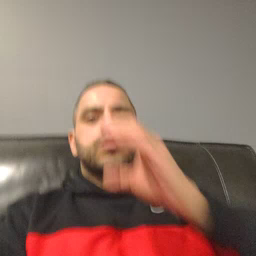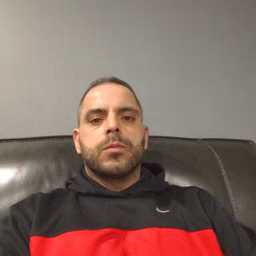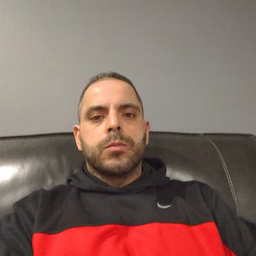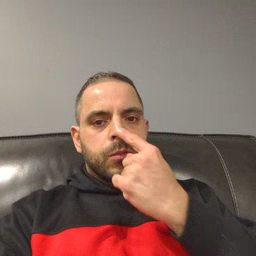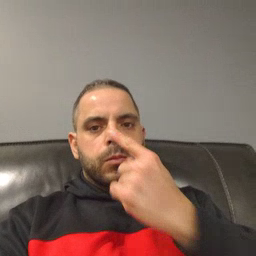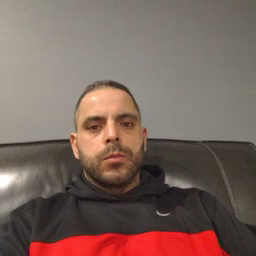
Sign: nose